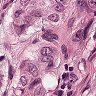
Metastatic tissue present: yes